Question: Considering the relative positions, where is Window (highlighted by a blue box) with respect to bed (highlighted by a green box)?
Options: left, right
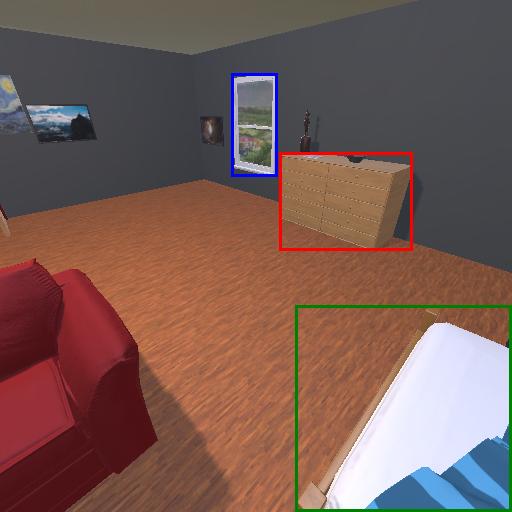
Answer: left